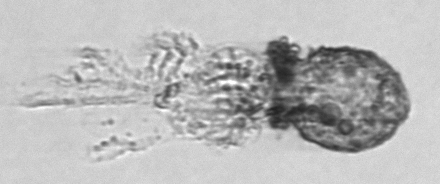
Label: Stenosemella_pacifica